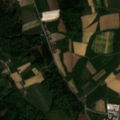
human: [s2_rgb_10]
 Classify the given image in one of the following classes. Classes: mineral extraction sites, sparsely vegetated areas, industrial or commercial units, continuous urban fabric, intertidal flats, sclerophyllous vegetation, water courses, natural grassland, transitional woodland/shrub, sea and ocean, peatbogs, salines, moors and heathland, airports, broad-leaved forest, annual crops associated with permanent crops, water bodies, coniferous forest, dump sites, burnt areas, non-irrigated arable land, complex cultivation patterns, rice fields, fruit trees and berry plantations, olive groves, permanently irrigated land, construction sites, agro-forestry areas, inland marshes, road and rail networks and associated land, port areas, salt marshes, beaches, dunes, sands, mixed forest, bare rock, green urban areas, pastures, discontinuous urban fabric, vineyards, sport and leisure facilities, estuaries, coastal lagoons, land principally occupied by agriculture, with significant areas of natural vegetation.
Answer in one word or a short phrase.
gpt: discontinuous urban fabric, non-irrigated arable land, pastures, complex cultivation patterns, broad-leaved forest, mixed forest